Current action and preconditions to check: path_clear

Your task: For each precondition in the list above, predict whether it will hold at this action.

Consider the current scene as observed from the mobile robot's camera, and analyze the predicted future states of all dynamic agents (e.g., people, animals, vehicles, or any moving entities) within the NEXT SECOND.

IMPORTANT: Only answer "very likely" if you are absolutely certain—based on strong, clear evidence—that a dynamic agent will violate the precondition in the predicted future state. Do NOT answer "very likely" for unlikely, ambiguous, or low-probability risks.

Ask yourself for each precondition: Is there a high probability, with clear and convincing evidence, that the predicted future states of any dynamic agent will interfere with the predicted future state of the currently executing action within the NEXT SECOND, causing that precondition to fail?

Assess the risk level based on these predictions. Use "likely" or "very likely" if motions create a clear risk of interference.

Use "neutral" or "improbable" if agents are nearby but their predicted paths are clearly diverging or non-conflicting.

Failure Risk Categories: "very improbable", "improbable", "neutral", "likely", "very likely"

Answer Format: Output ONLY the probability_of_failure value from these categories: "very improbable", "improbable", "neutral", "likely", "very likely"

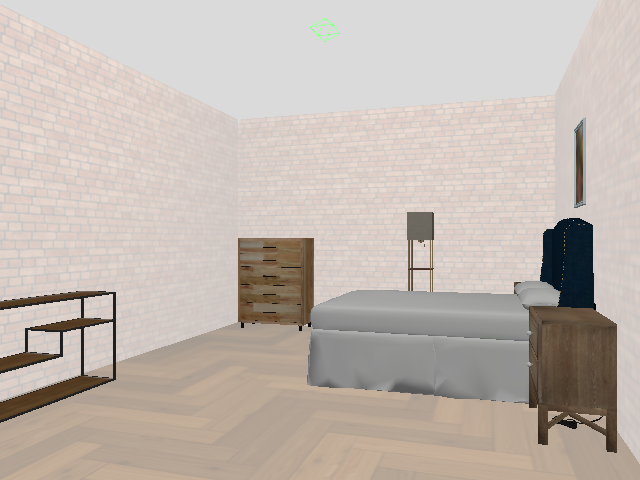

Answer: very improbable